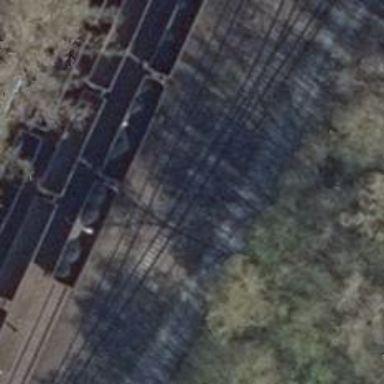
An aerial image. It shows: Railway switch.